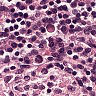
Metastatic tissue present: no